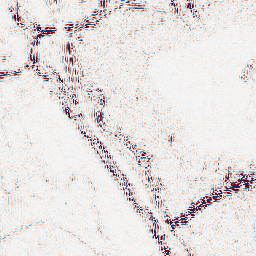
Category: wavelet
Decomposition family: wavelet_reverse_biorthogonal
Decomposition parameters: wavelet: rbio2.4
level: 2
Upsampling method: sinc_blackman
Upsampling parameters: scale: 4
kernel_size: 16
Upsampling scale: 4